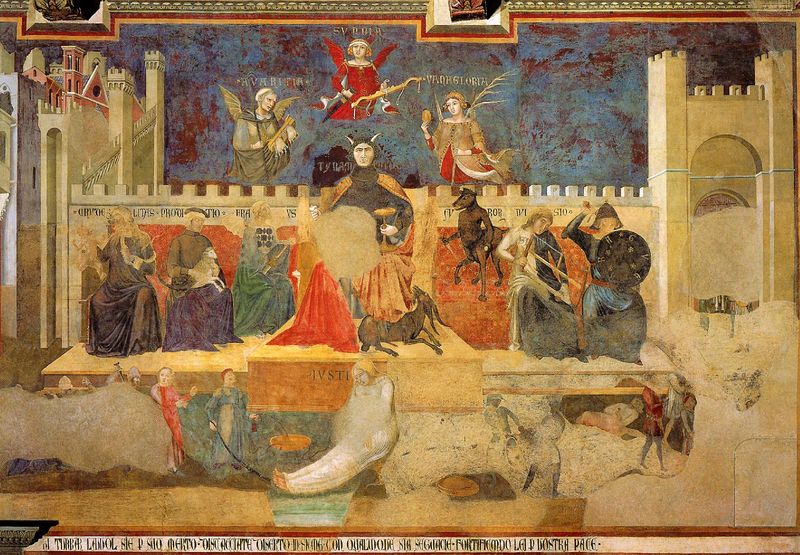
Titel: Sala dei Nove im Pal. Pubblico in Siena
Künstler: Ambrogio Lorenzetti
Standort: Siena, Palazzo Publico (EU - I - Toskana)
Schlagwörter: blau, flügel, himmel, mann, fluss, menschen, sitzen, stadt, frau, männer, schloss, tier, tiere, fest, malerei, gericht, richter, kelch, renaissance, esel, turm, engel, schrift, italien, mauer, thron, essen, wandgemälde, wandmalerei, zinnen, schild, lamm, schaf, burg, festung, titel, text, soldat, trohn, flecken, schreiner, säge, mauern, teufel, siena, opfer, fresko, hörner, bock, ziege, justitia, restauration, beschädigt, tyrann, salomon, kreatur, grum, emgeö, beschädift, gugenden, tyran